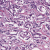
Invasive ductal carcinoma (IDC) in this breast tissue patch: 1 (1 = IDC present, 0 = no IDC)